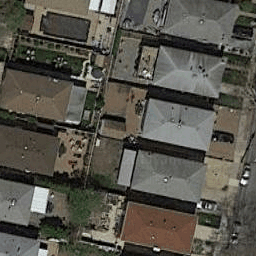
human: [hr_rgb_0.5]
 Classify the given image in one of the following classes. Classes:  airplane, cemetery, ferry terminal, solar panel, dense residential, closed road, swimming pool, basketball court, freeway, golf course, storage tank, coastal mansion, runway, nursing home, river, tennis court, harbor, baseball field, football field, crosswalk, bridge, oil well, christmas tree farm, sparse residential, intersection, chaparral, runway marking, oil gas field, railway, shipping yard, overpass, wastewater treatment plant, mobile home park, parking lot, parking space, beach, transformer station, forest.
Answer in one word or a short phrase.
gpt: dense residential